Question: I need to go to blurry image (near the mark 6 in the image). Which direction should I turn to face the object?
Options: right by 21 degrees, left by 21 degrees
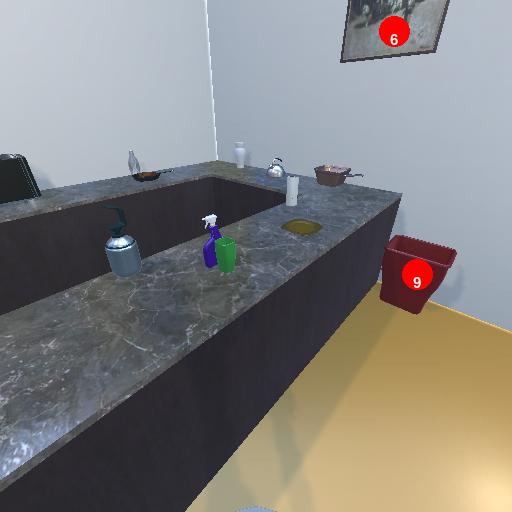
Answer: right by 21 degrees